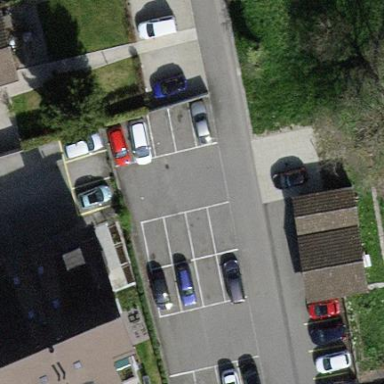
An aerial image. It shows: Parking area with surface.